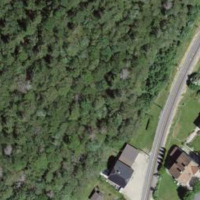
EUNIS habitat code: 55
Species observed at this site:
Lamium purpureum